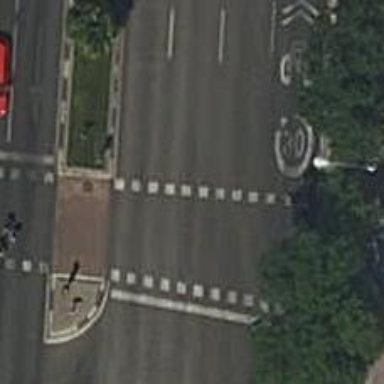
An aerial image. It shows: Road crossing with traffic signals.